Interaction volume radius: 5 \u00c5
Interaction volume height: 10 \u00c5
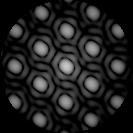
Disorder parameter: 0.0171